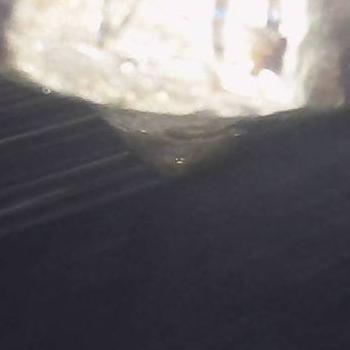
Flow rate: 300%